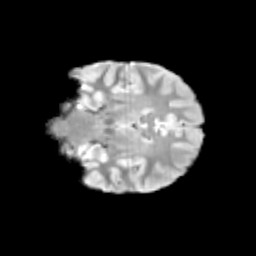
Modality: T2w
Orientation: coronal
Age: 12
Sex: female
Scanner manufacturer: siemens
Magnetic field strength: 3 T
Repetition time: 3.8 s
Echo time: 0.07 s